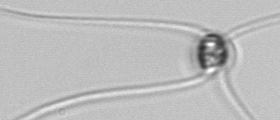
Label: Chaetoceros_danicus